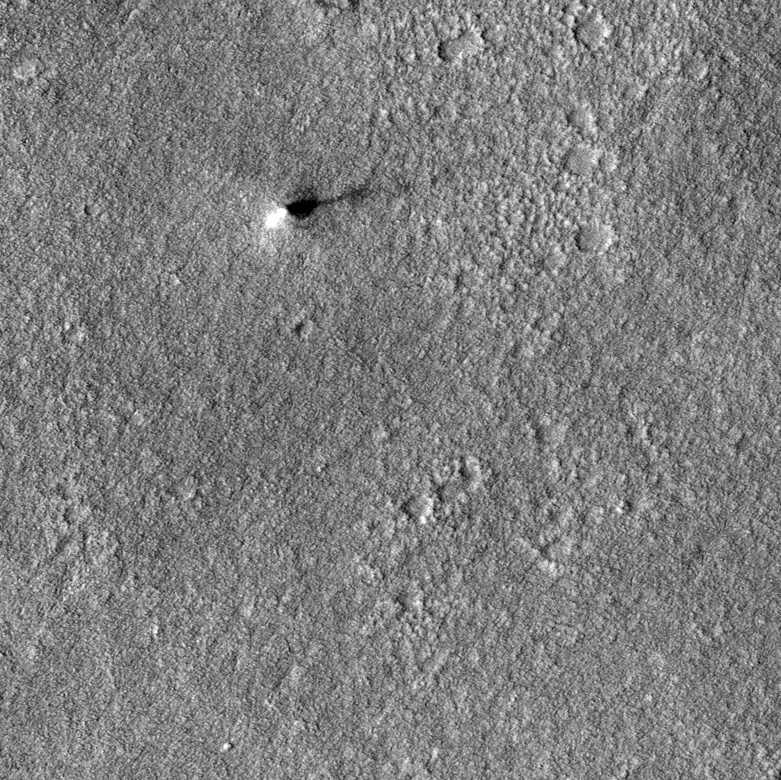
Label: dustdevil